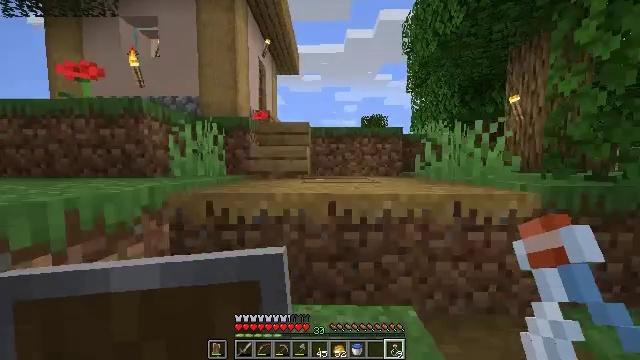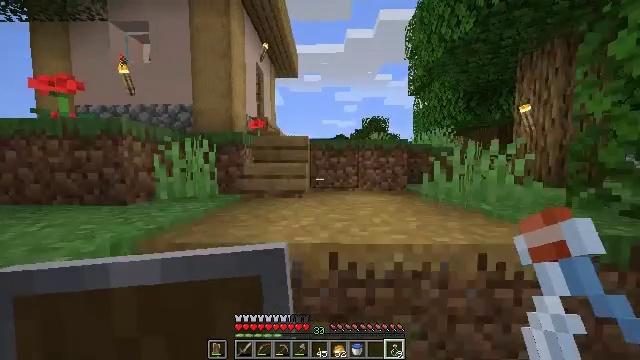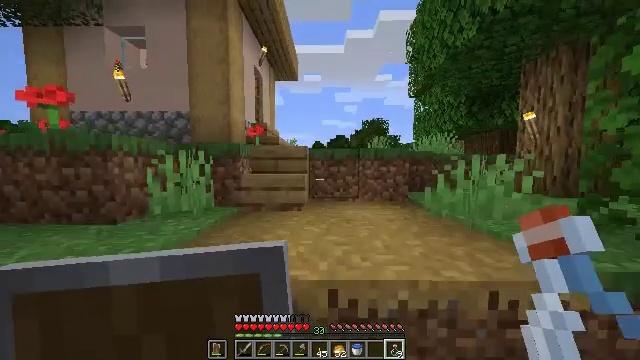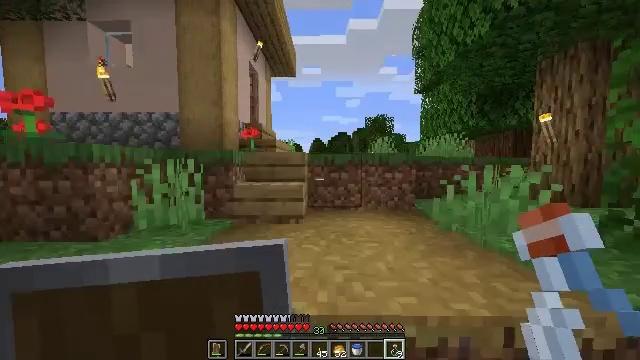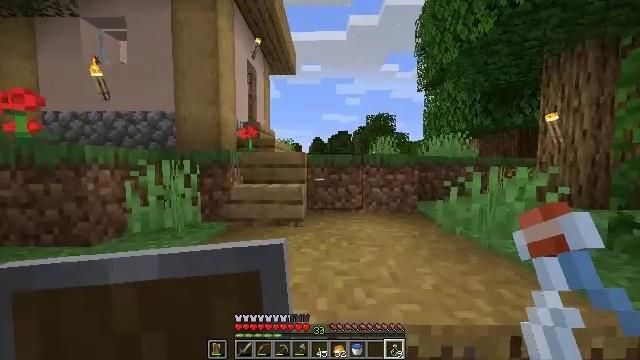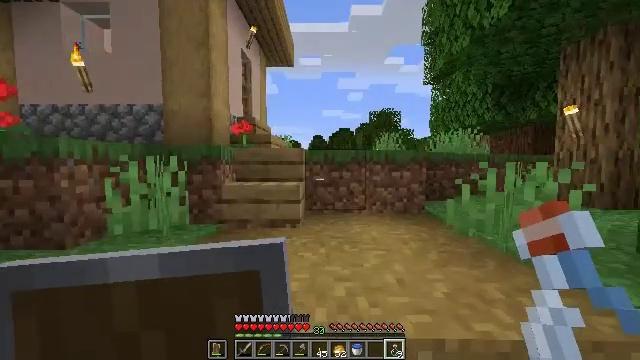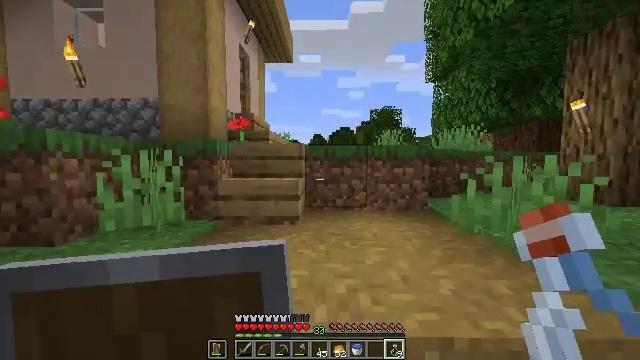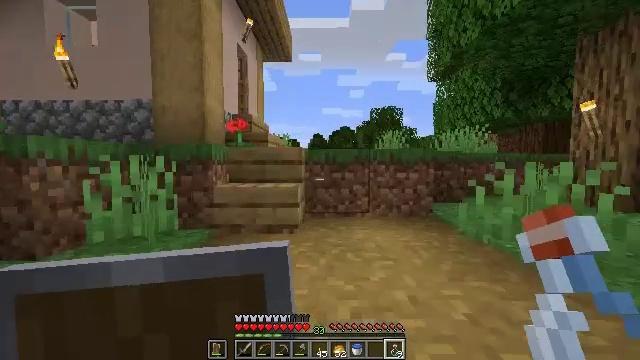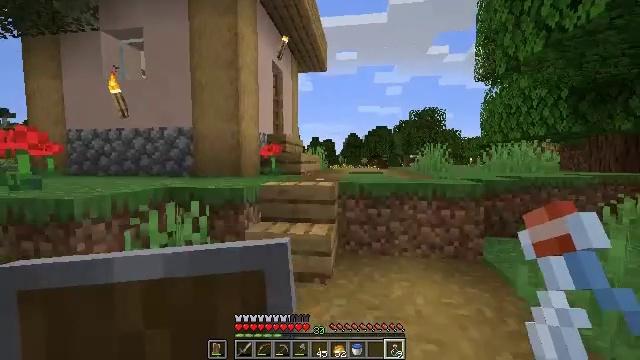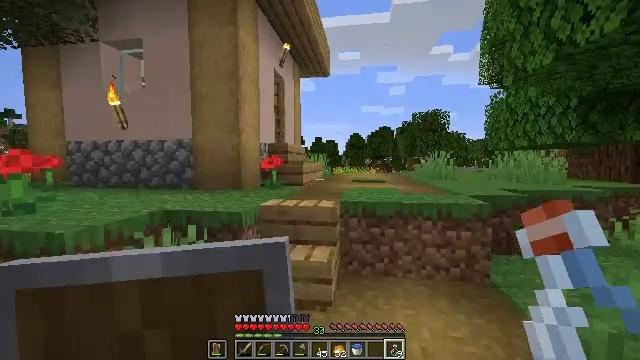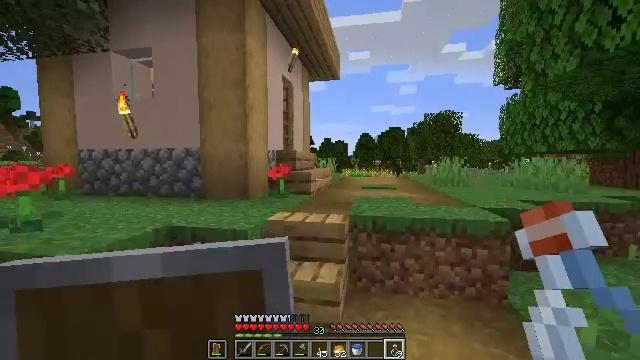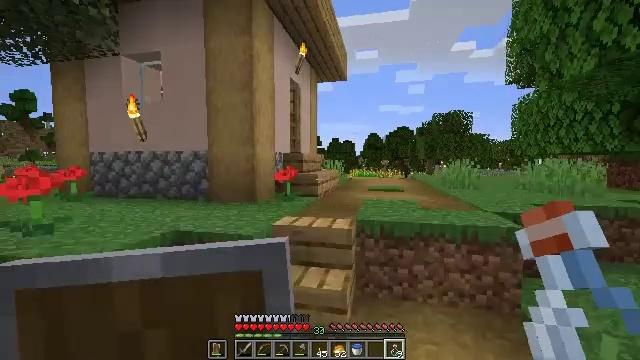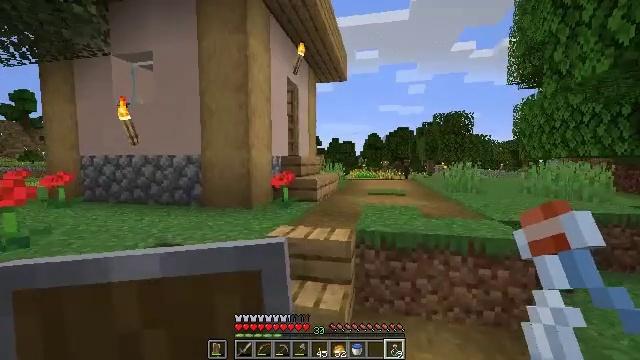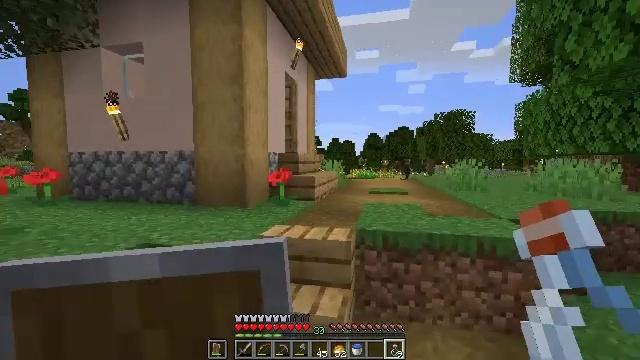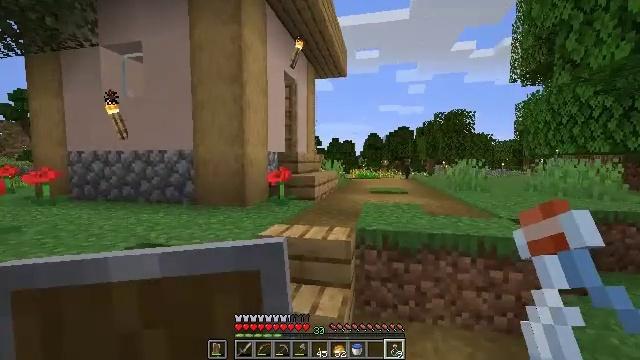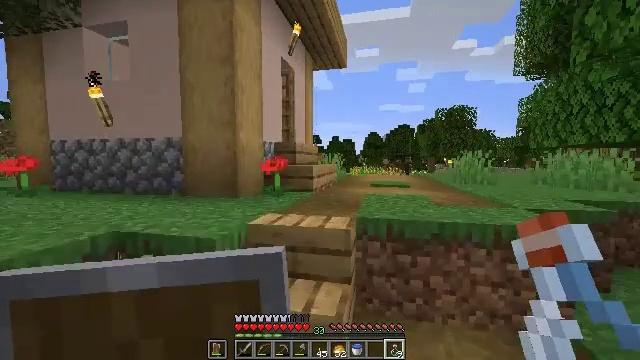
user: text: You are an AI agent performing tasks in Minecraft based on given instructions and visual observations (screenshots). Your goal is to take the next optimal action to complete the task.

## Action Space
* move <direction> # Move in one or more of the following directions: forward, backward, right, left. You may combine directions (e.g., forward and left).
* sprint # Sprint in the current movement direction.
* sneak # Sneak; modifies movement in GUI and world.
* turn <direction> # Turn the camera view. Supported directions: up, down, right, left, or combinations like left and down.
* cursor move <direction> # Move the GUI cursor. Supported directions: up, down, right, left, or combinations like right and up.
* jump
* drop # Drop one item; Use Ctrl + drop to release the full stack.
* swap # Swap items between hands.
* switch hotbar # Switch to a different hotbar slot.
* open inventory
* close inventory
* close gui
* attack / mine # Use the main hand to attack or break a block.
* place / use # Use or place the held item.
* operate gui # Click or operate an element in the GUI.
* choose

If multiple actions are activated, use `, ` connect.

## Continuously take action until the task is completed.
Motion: motion action
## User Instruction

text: Break the dandelion to obtain it.
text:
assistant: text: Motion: move forward, jump
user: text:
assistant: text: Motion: move forward
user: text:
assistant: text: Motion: move forward
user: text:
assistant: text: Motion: move forward
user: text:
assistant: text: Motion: move forward
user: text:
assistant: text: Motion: move forward, jump
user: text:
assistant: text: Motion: move forward, jump
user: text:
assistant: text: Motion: move forward, turn left, jump
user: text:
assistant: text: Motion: move forward
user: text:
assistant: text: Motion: move forward, turn left
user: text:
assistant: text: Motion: move forward, turn left
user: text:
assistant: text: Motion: move forward
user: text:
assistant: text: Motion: move forward
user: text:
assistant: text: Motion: move forward
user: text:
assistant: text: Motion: move forward
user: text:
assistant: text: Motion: move forward
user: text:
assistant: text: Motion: move forward
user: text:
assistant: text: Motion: move forward
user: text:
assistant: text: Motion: move forward, sprint
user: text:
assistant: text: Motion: move forward, sprint
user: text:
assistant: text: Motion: move forward
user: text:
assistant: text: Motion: move forward, turn right
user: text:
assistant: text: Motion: move forward, turn right
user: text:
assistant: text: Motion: move forward, turn right and down
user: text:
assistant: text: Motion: move forward
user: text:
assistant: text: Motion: move forward, sprint
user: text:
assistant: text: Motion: move forward, sprint
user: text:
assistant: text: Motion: move forward, sprint
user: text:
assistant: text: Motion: move forward
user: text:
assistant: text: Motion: move forward